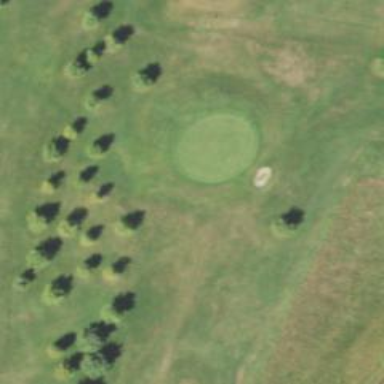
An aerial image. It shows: View of golf hole.